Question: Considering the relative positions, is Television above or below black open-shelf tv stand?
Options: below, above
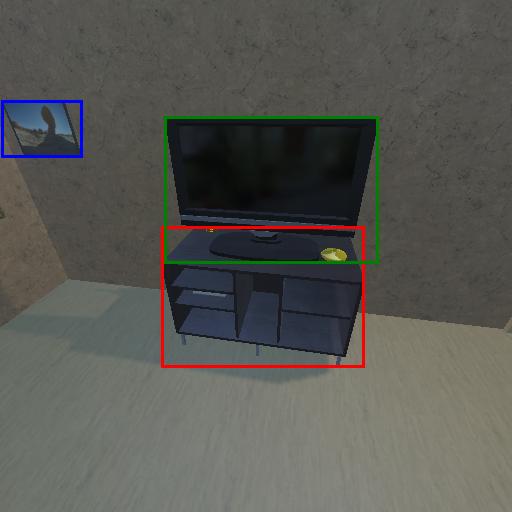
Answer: below